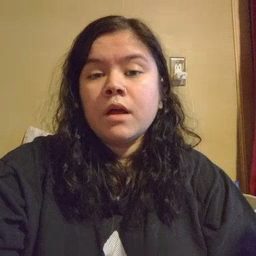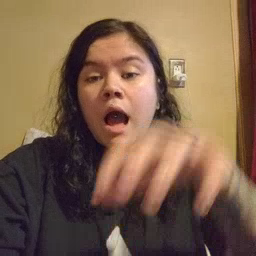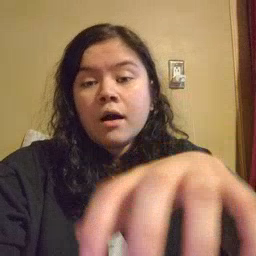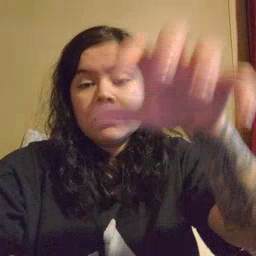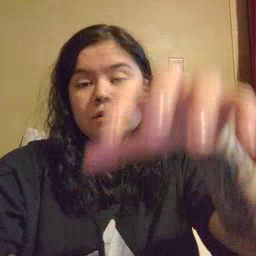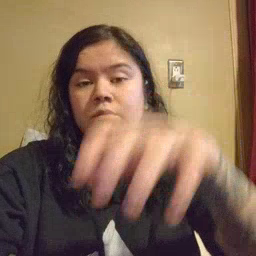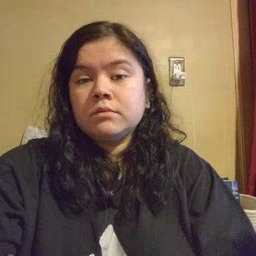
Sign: alligator